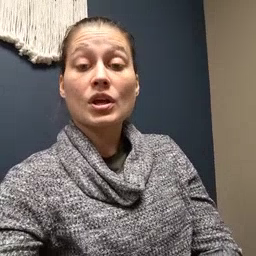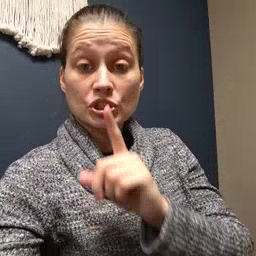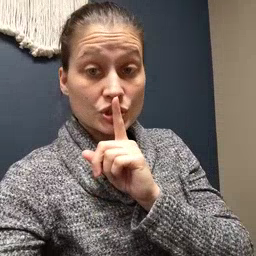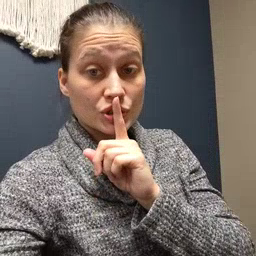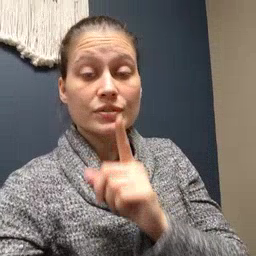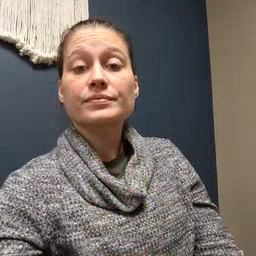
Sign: shhh